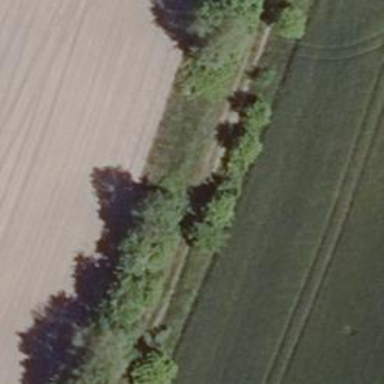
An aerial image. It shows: Row of trees in natural setting.